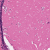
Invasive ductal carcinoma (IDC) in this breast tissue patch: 0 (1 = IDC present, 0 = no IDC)